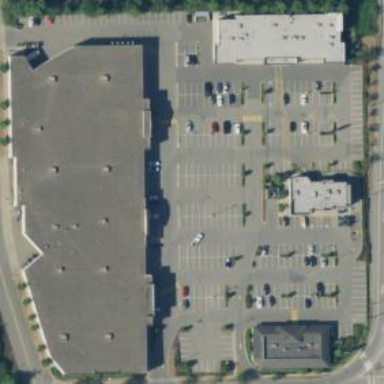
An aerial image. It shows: Retail area consisting of mall.